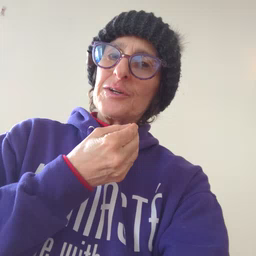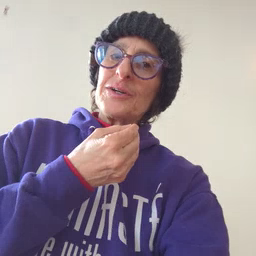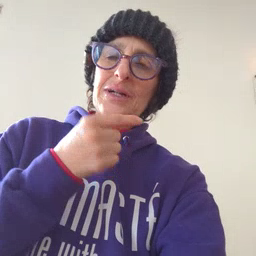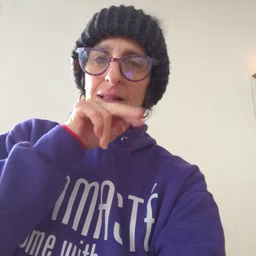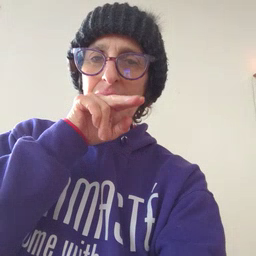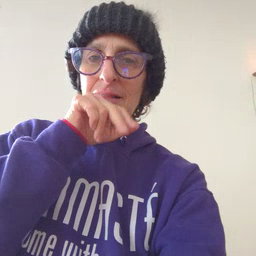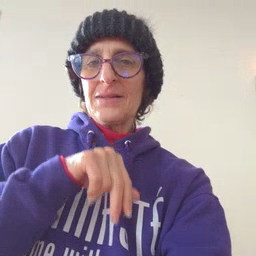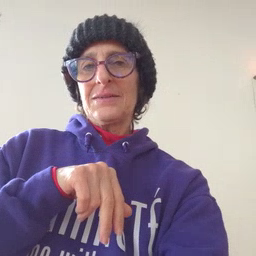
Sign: tongue